Field crop: maize
Growth stage: 2
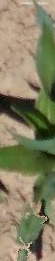
Species: maize